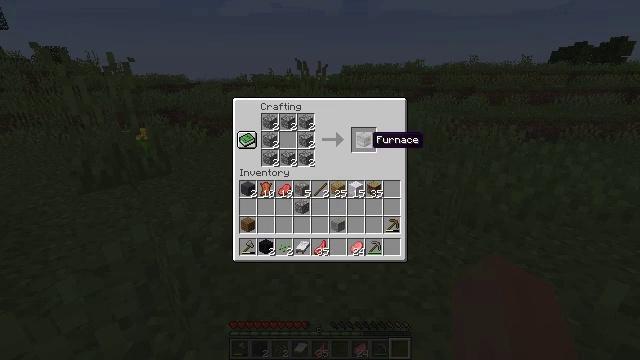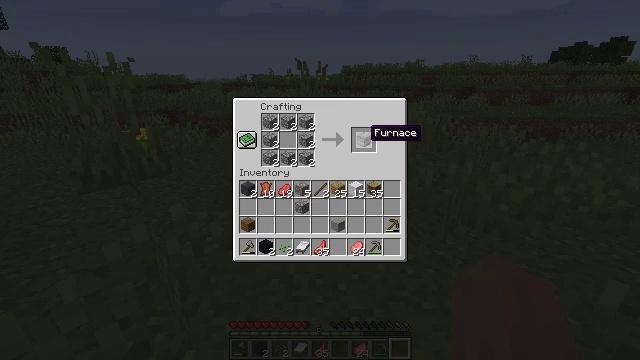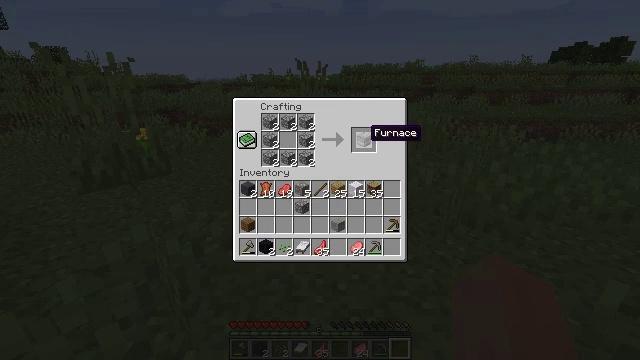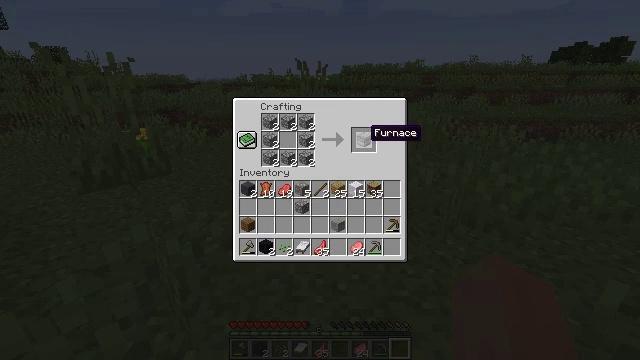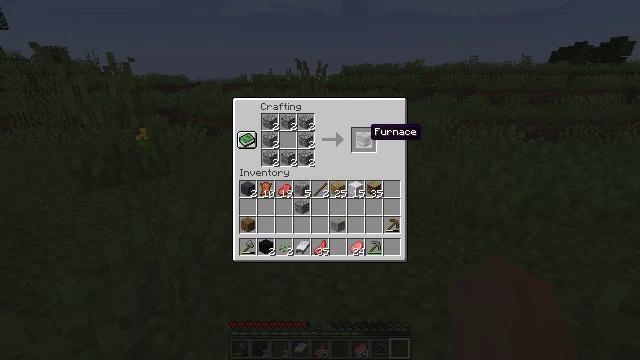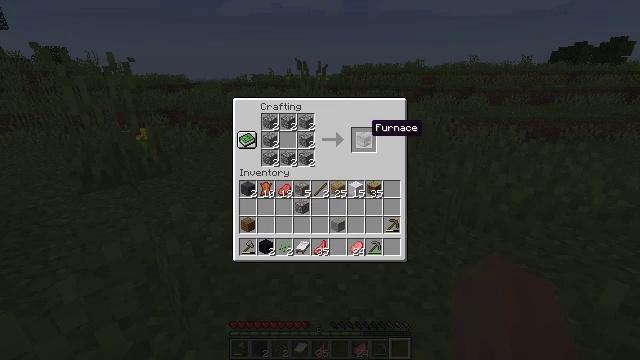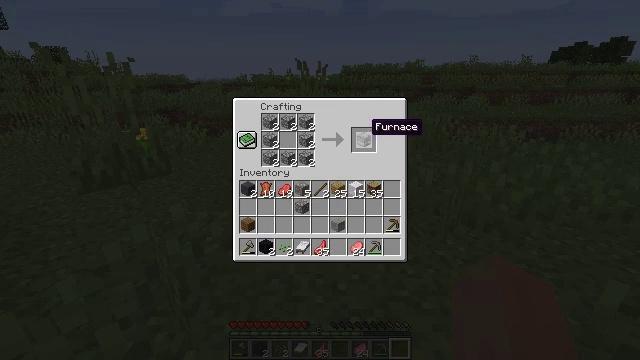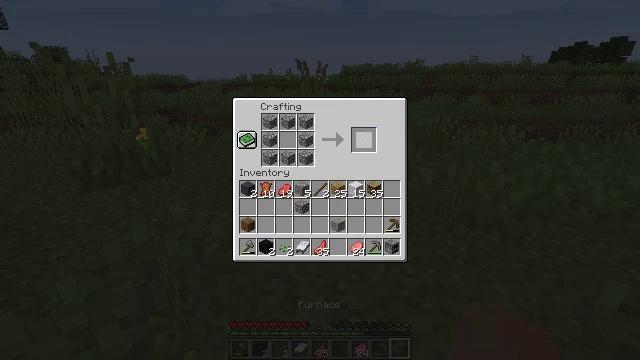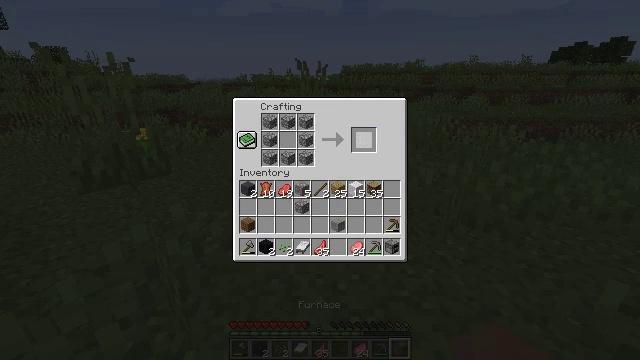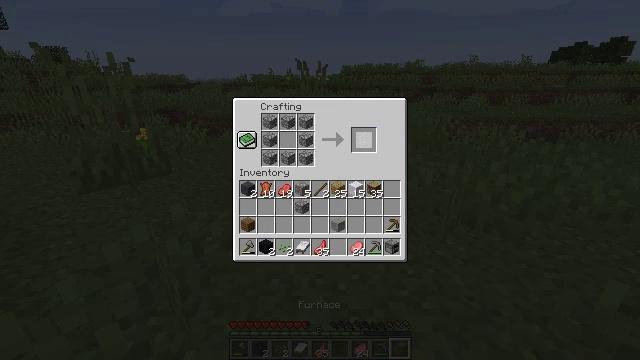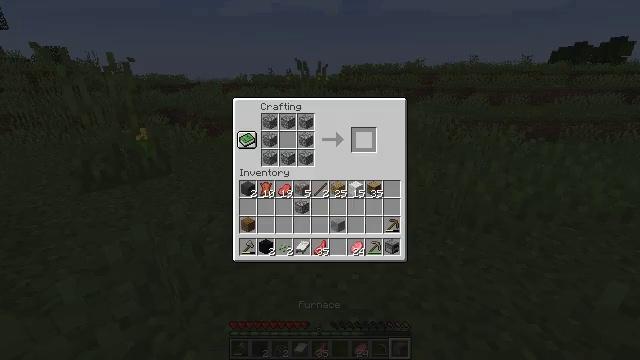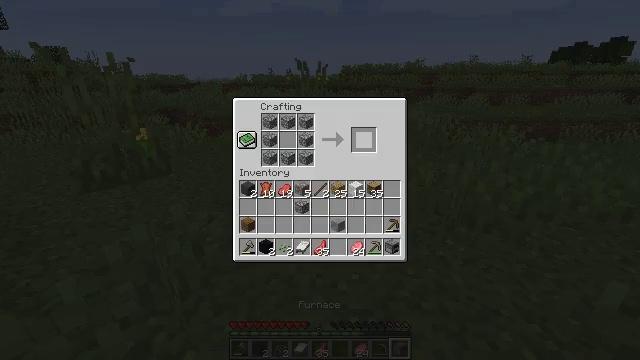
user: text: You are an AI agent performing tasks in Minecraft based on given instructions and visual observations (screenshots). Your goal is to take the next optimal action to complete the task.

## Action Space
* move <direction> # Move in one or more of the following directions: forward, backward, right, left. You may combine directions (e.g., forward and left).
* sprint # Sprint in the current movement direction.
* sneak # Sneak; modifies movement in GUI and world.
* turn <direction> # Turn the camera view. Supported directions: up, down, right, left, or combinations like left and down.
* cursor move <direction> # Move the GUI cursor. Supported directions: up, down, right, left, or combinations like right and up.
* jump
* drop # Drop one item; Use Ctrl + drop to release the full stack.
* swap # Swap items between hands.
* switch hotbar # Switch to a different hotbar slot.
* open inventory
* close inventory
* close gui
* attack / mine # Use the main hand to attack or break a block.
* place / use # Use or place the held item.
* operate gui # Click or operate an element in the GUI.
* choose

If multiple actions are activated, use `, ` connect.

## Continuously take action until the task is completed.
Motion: motion action
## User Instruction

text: Open the crafting table and craft a furnace with cobblestone.
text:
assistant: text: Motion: sneak
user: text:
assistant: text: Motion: sneak
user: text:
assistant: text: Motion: sneak
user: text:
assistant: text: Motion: sneak
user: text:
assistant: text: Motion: sneak
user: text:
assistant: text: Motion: sneak
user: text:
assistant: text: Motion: sneak, operate gui
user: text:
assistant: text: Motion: sneak, operate gui
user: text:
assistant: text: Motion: sneak, operate gui
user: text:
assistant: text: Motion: sneak
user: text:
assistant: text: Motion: sneak
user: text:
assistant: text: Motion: sneak